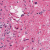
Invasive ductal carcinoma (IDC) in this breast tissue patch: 0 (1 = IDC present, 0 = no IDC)